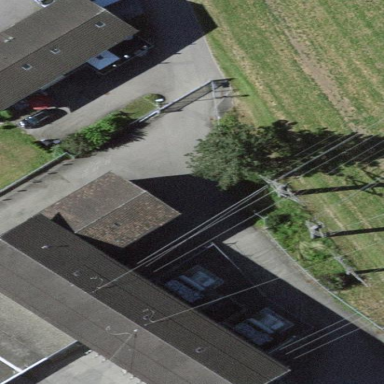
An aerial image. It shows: Service building.